Question: I'm new to the Cocoa topic. I build with the Storyboard a small application which runs just fine.
I'm pushing 'UITableViewController' to another one, controlled by the 'UINavigationViewController'. Now I need a 'UIToolbar' with a 'UIBarButtonItem' fixed at the bottom of the screen.
Here can you see my Storyboard  So I added via drag and drop a Toolbar and in the toolbar an button into the 'Period TableViewController', thus it is on the same hierarchic level like the 'UITableView'.
Unfortunately neither the "" Button nor a bottom Toolbar does appear in the app.
Can you help me, what is wrong with my Storyboard?
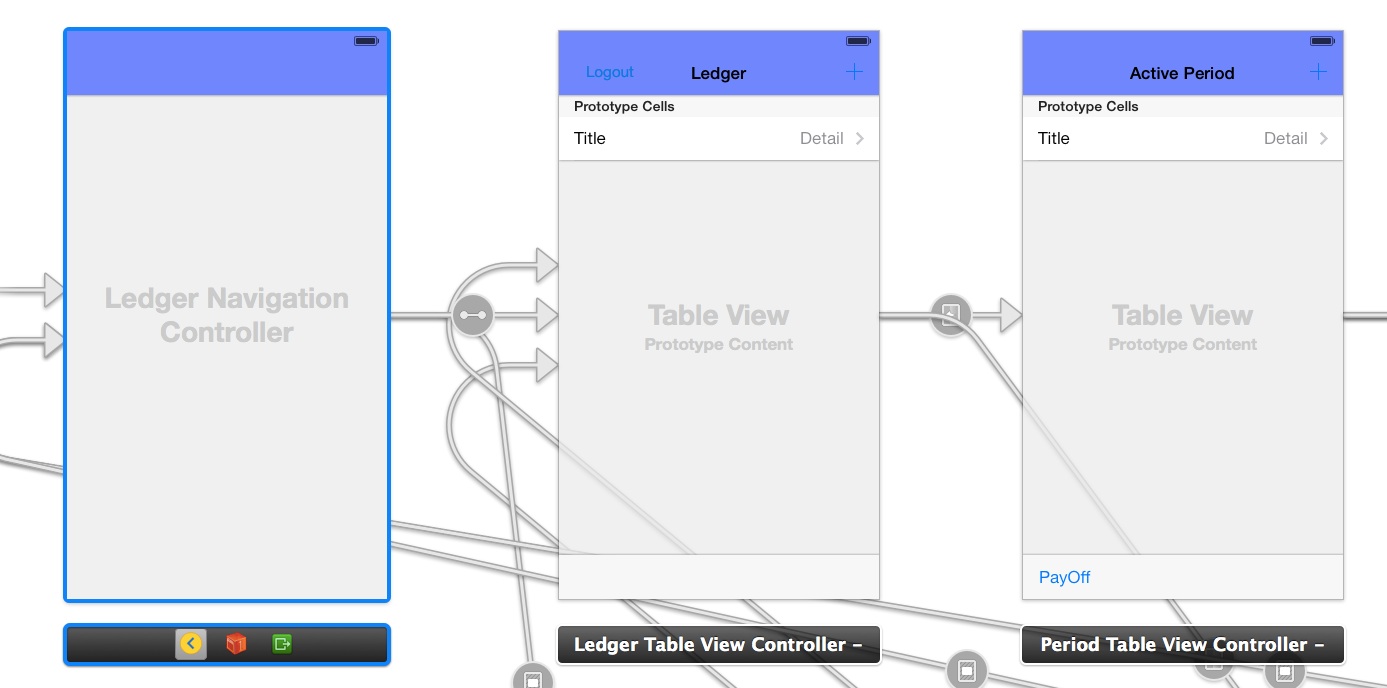
Answer: In your ViewController try adding this
'''
[self.navigationController setToolbarHidden:NO animated:YES];
'''
and use this to add BarItems to it
'''
[self setToolbarItems:@[item1, item2, item3] animated:YES];
'''
I'm using this method to add a scan button to a UITableViewController:
'''
UIBarButtonItem *leftSpace = [[UIBarButtonItem alloc] initWithBarButtonSystemItem:UIBarButtonSystemItemFlexibleSpace target:nil action:nil];
UIBarButtonItem *rightSpace = [[UIBarButtonItem alloc] initWithBarButtonSystemItem:UIBarButtonSystemItemFlexibleSpace target:nil action:nil];
...
...
UIBarButtonItem *scanItem = [[UIBarButtonItem alloc] initWithCustomView:scanButton];
[self setToolbarItems:@[leftSpace, scanItem, rightSpace] animated:YES];
'''
You should be careful because the ToolBar visibility is set for the entire NavigationController you are using and you should show/hide it when needed.
Also the items on it need to be set on each controller (I have this issue, maybe there is a better way to do it)
Hope this helps.